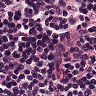
Metastatic tissue present: no